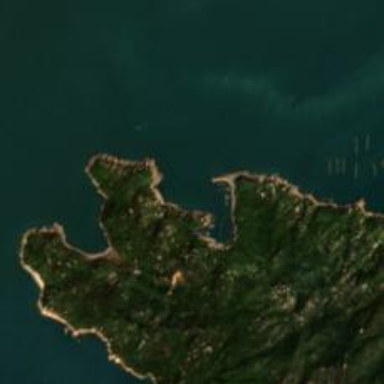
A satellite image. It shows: Beautiful bay in nature.